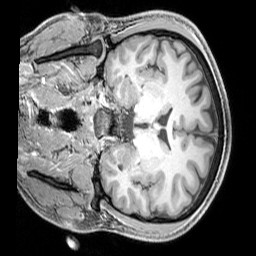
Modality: T1w
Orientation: coronal
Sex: male
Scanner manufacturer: siemens
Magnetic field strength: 3 T
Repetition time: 2.3 s
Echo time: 0.00226 s